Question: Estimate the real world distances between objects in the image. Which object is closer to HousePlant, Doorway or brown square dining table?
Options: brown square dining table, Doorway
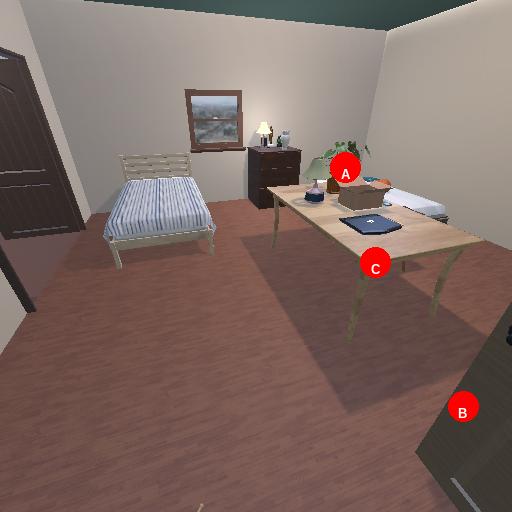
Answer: brown square dining table